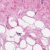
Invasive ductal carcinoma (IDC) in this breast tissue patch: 0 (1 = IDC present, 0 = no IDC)